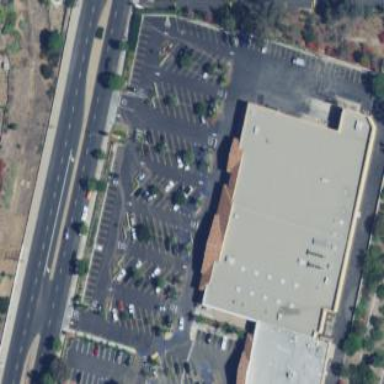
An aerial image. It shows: Building that houses supermarket.